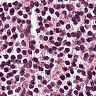
Metastatic tissue present: no